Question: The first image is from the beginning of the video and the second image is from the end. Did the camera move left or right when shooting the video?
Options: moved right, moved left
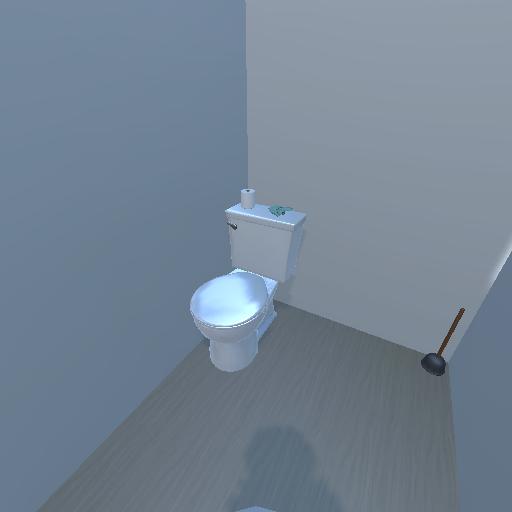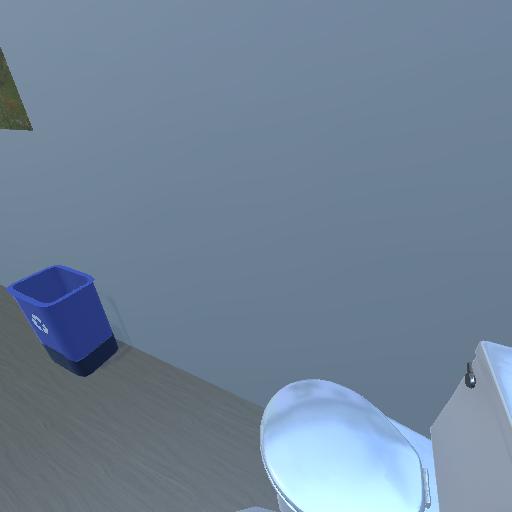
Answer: moved right